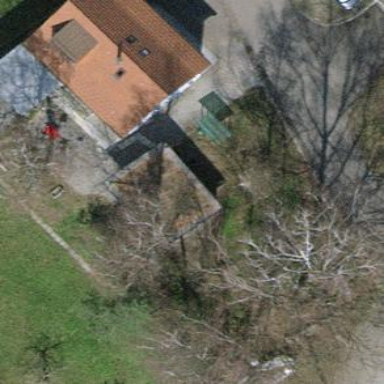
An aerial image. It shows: Shed.